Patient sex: M
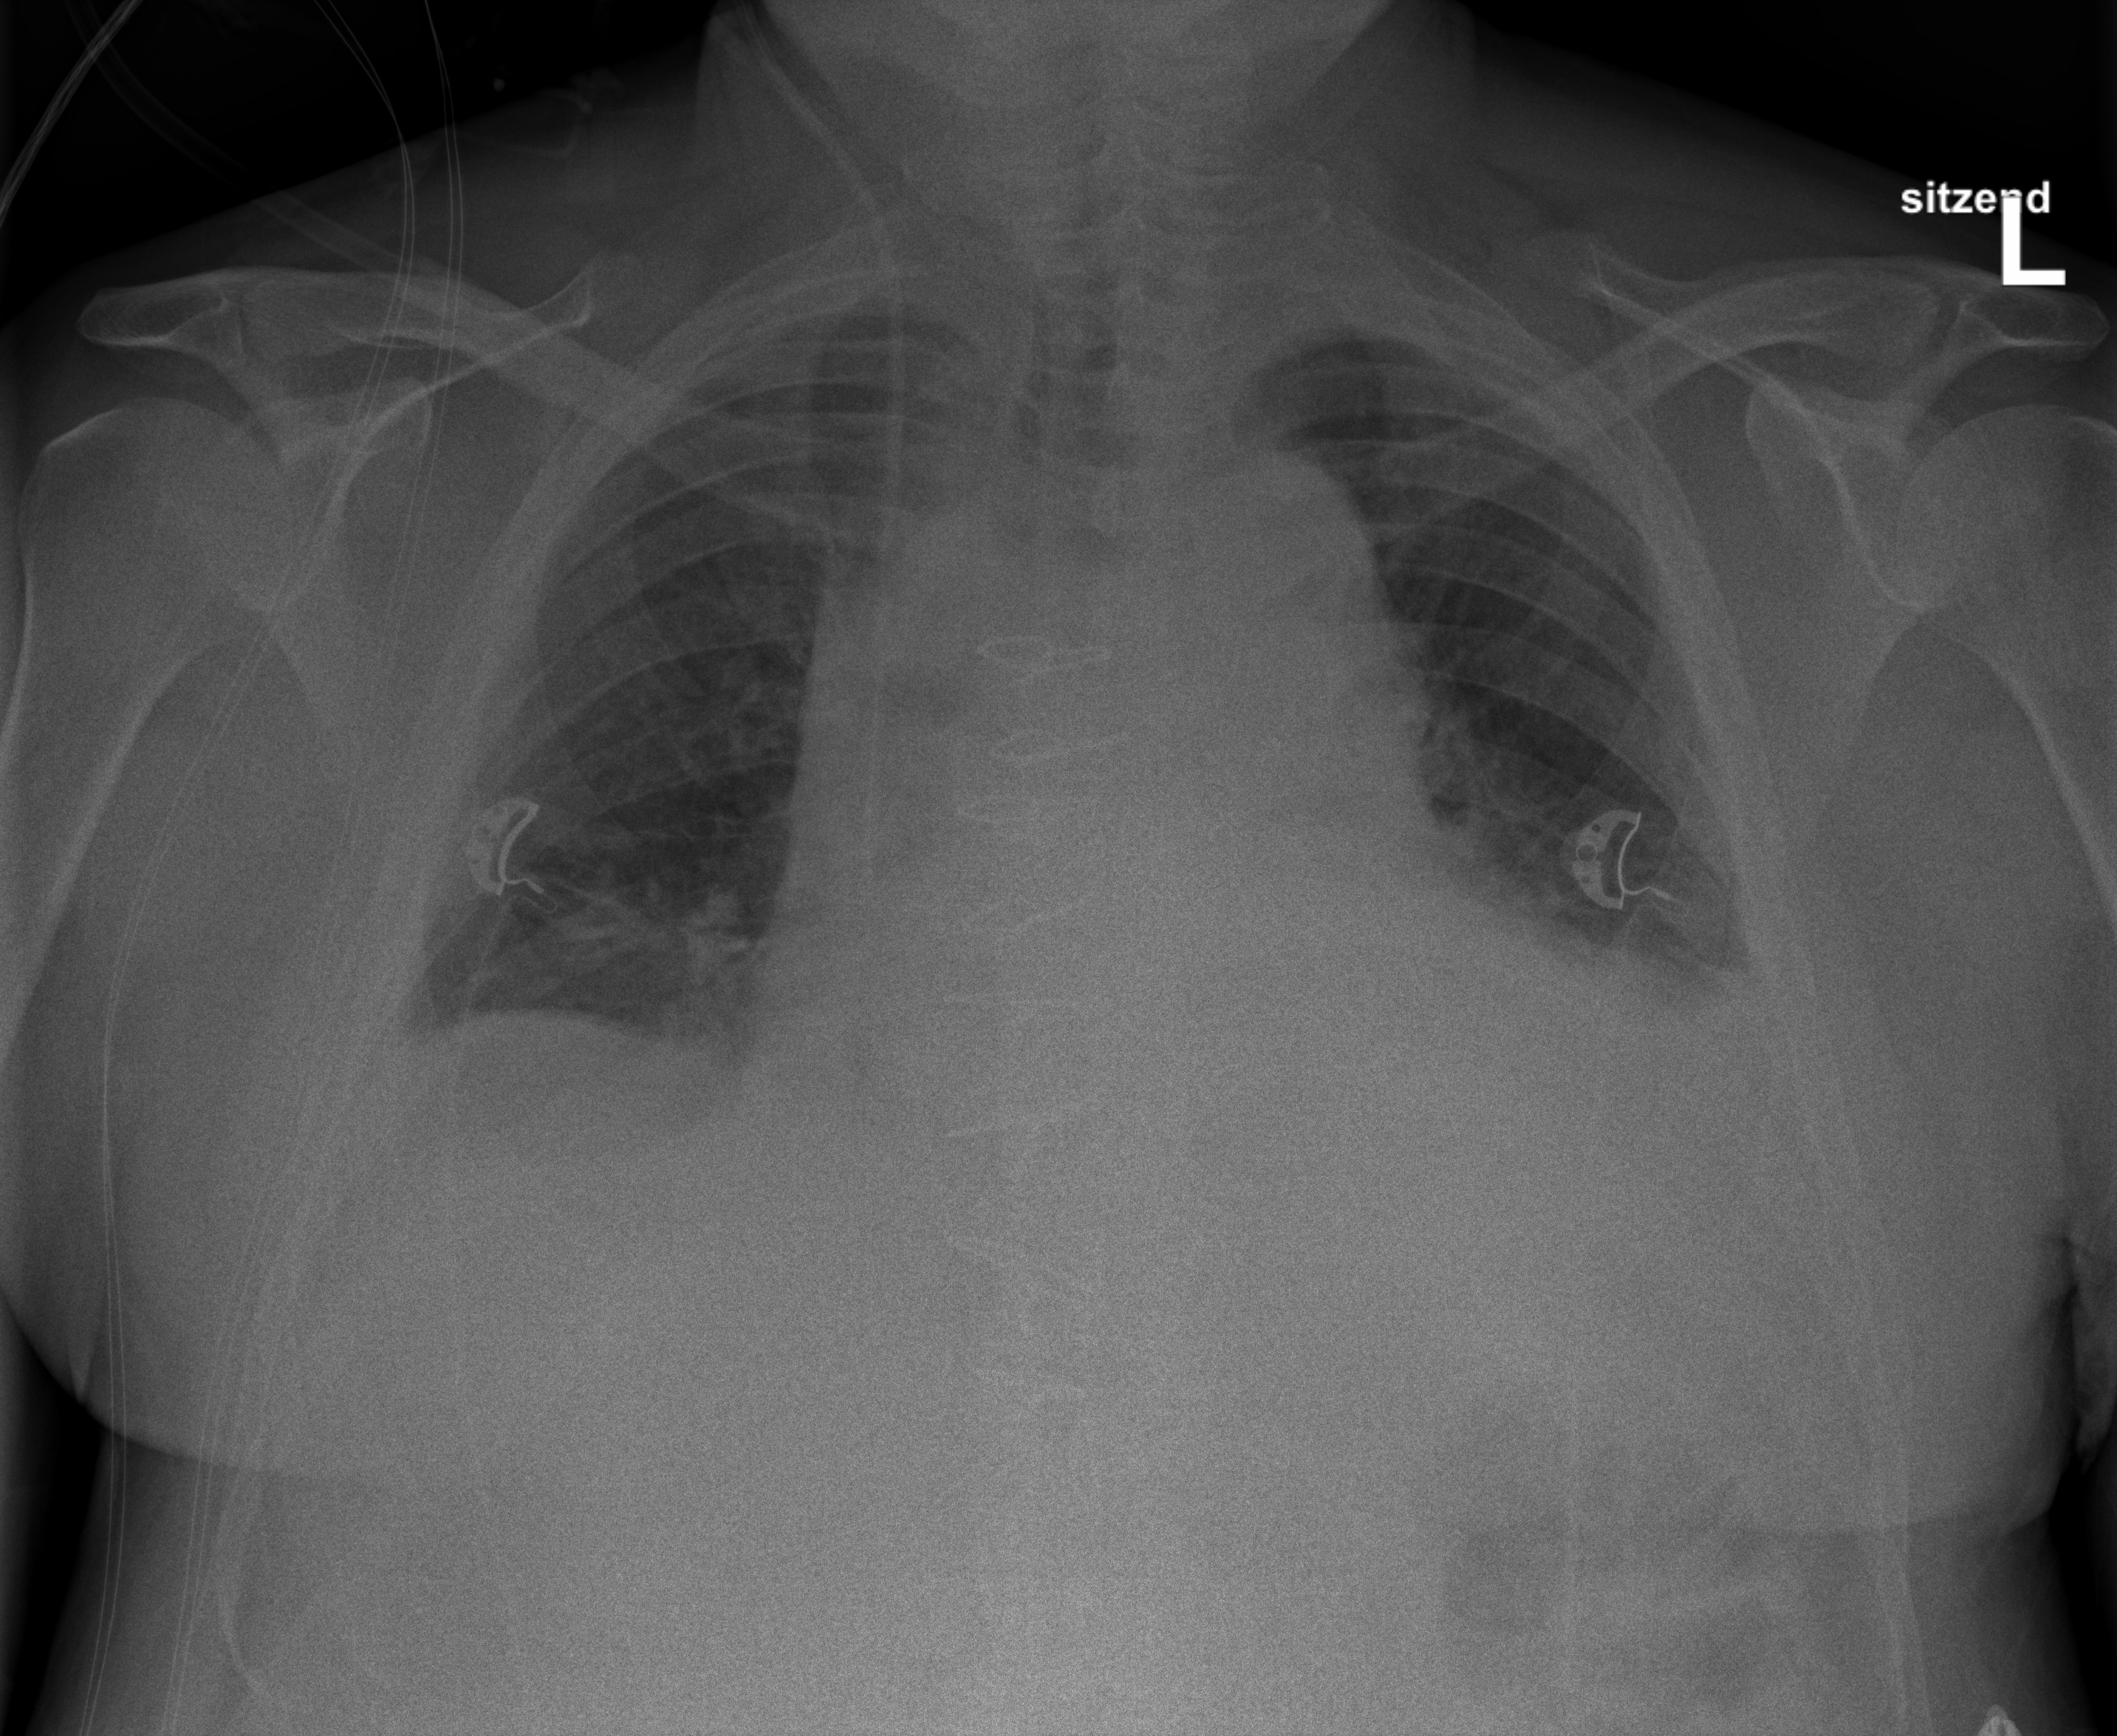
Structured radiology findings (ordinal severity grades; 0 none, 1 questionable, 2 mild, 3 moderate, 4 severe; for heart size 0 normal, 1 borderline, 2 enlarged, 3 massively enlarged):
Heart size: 2
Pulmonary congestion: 0
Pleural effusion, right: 0
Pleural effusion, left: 2
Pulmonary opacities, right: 0
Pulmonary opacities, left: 0
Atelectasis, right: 0
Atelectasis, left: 2